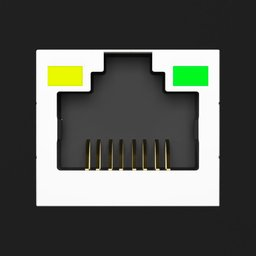
Label: electronics